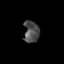
Tissue: skin
Cell type: Epithelial cells
Senescence score: 0.2691
Nuclear area (px): 322
Mean DAPI intensity: 77.795